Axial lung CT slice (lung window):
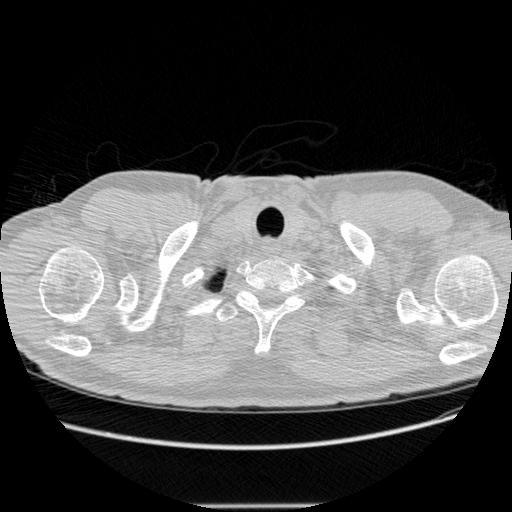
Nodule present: no